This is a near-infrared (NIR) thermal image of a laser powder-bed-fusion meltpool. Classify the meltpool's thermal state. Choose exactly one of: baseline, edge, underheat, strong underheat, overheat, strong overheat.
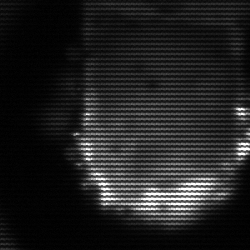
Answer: baseline